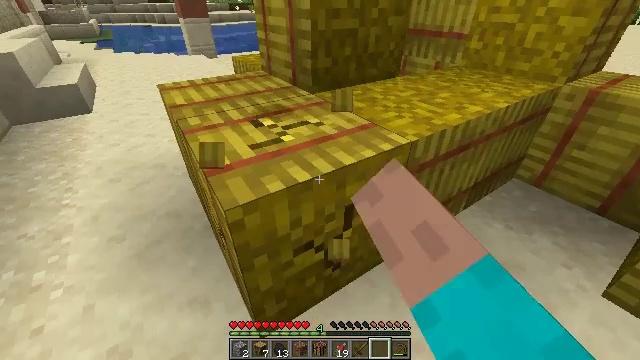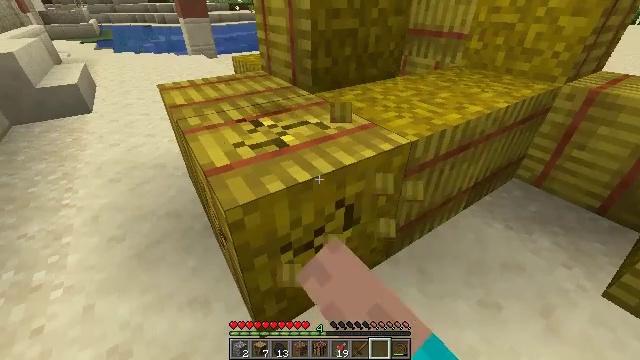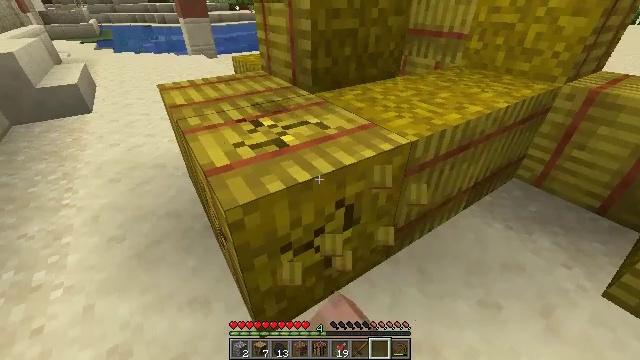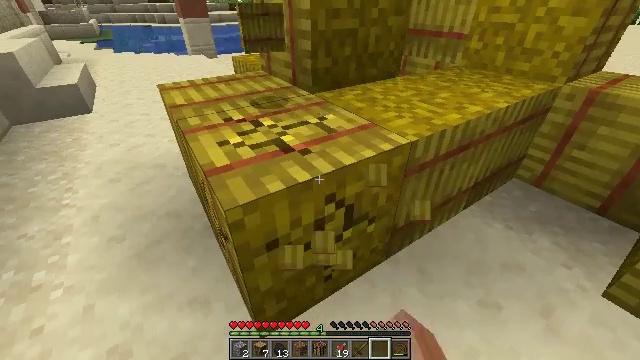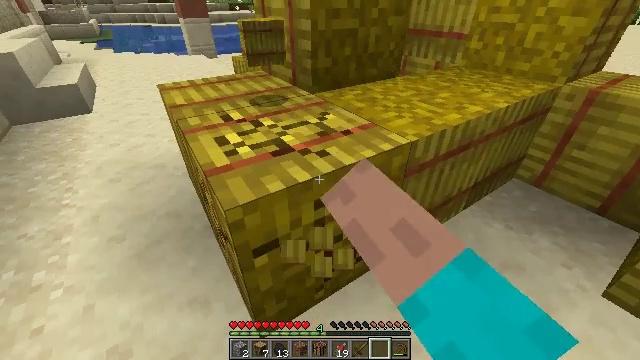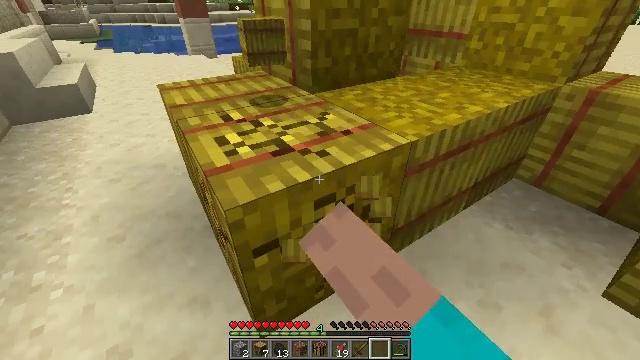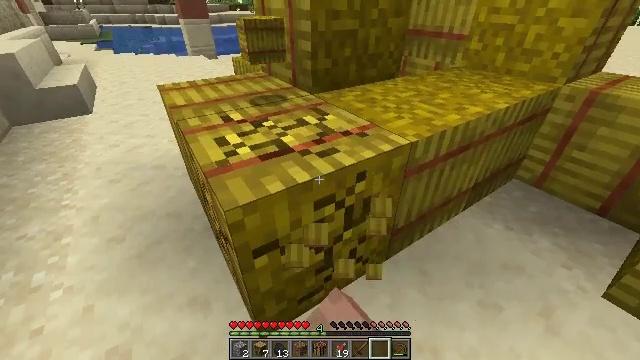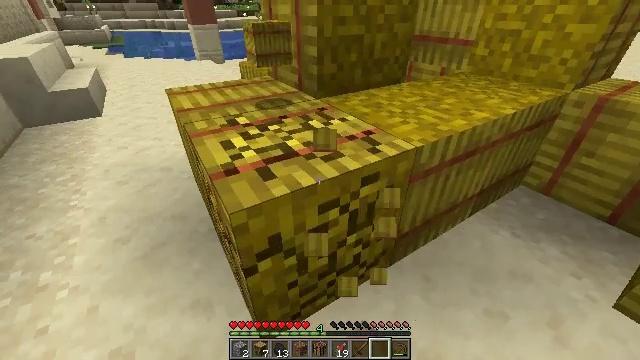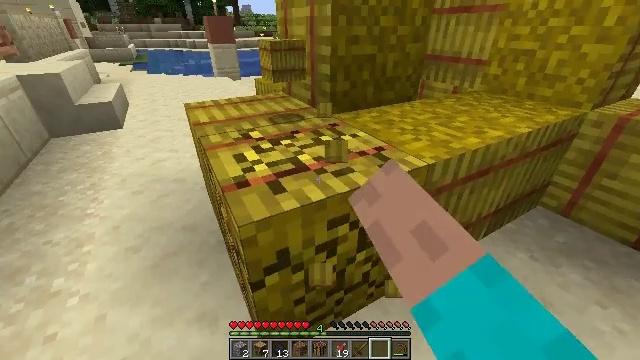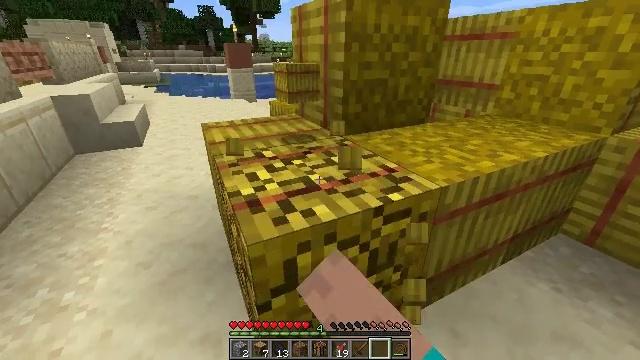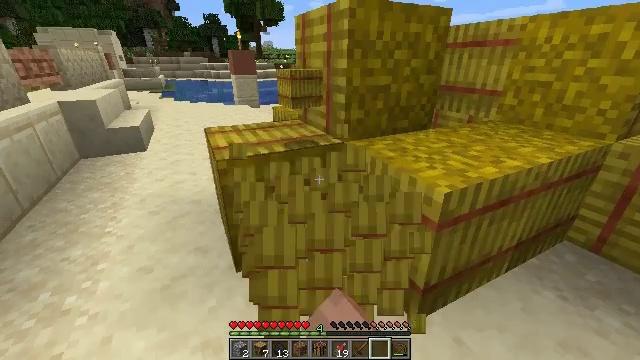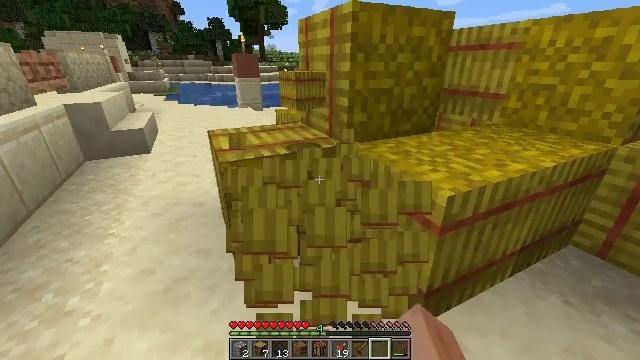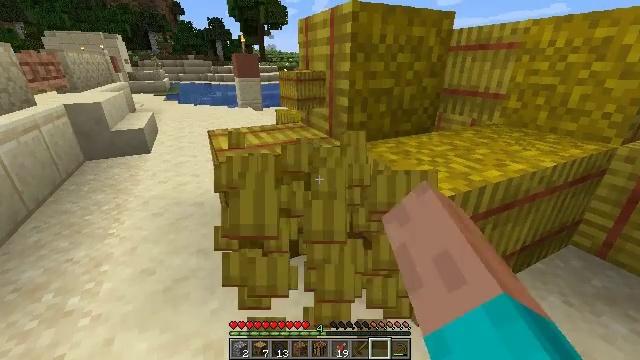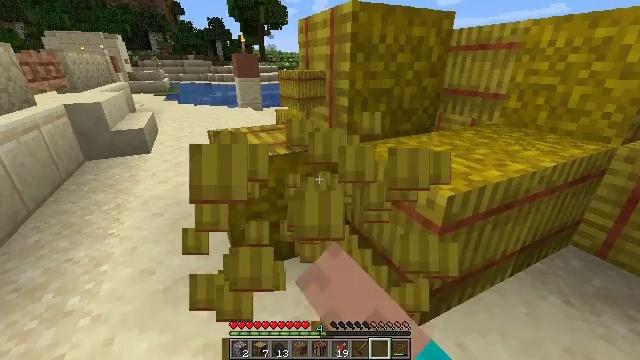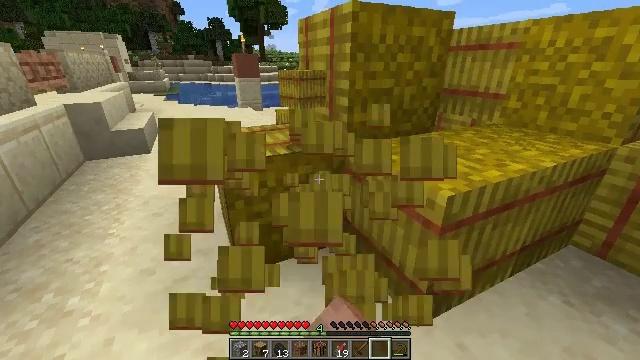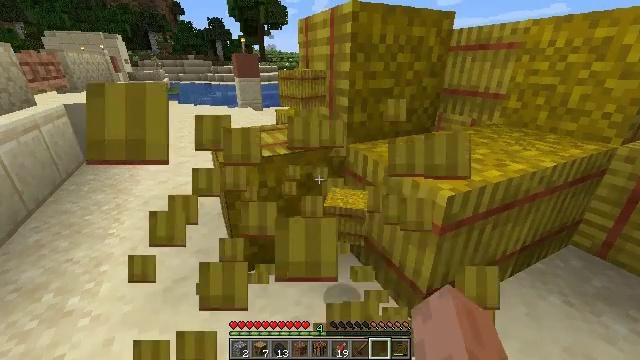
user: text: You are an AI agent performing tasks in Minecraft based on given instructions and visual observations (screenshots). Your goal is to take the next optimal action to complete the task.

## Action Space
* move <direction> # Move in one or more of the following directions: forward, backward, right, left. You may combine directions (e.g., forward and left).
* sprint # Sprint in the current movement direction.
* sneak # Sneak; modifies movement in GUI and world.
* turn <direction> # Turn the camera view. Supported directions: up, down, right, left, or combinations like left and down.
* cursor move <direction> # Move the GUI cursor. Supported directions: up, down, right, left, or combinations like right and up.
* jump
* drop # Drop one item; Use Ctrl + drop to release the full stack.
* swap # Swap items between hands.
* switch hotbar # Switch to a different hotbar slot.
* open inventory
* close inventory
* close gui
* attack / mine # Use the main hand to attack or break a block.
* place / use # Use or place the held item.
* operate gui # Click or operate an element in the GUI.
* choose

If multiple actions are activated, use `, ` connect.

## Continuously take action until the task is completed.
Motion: motion action
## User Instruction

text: Gather hay blocks from the farm.
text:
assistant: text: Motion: attack / mine
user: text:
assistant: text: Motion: attack / mine
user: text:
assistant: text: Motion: attack / mine
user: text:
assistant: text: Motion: attack / mine
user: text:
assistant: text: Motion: attack / mine
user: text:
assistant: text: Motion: attack / mine
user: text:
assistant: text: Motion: turn left, attack / mine
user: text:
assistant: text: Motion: turn left and up, attack / mine
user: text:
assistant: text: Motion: turn left and up, attack / mine
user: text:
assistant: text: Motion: turn up, attack / mine
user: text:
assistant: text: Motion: attack / mine
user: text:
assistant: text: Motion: attack / mine
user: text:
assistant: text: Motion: attack / mine
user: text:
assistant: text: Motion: attack / mine
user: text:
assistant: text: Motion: attack / mine
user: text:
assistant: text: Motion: attack / mine
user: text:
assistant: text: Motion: attack / mine
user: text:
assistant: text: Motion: attack / mine
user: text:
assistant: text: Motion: attack / mine
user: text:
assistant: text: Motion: turn up, attack / mine
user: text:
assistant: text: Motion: turn left and up, attack / mine
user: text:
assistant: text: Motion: turn left and up, attack / mine
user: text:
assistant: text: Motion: attack / mine
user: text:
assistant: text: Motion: attack / mine
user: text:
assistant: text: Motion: attack / mine
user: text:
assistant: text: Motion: attack / mine
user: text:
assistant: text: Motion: attack / mine
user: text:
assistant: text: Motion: attack / mine
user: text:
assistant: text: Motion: attack / mine
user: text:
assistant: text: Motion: attack / mine